Aerial crown-view tile of a tropical tree (Barro Colorado Island, Panama), acquired 20250915:
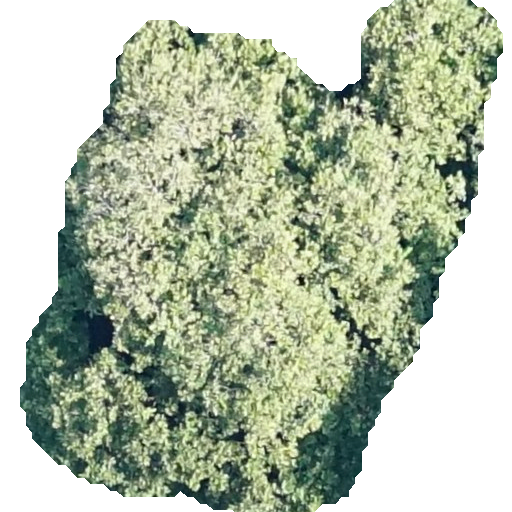
Species: Anacardium excelsum
GBIF accepted scientific name: Anacardium excelsum
Crown area: 250.234 m²